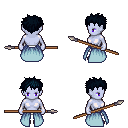
a pixel art fantasy rpg character, female body template, dark elf, purple skin, overskirt, white pants, raven bedhead hairstyle, spear, four views (front, back, left, right), 2x2 character sprite sheet, small pixel art, hard edges, no anti-aliasing